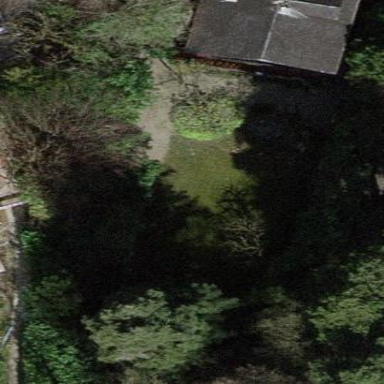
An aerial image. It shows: Garden enclosed by fence.